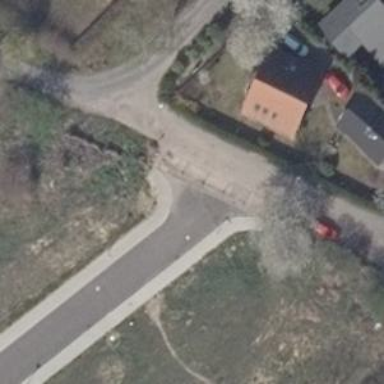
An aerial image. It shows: Residential road with compacted surface.